Оптическая система, показанная на рисунке, состоит из трёх тонких линз $L_1$, $L_2$ и $L_3$ с одинаковым значением фокусного расстояния $f$, расположенных соосно. Две крайние линзы являются собирающими, а средняя — рассеивающая. Расстояние между соседними линзами равно $d$, их оптические центры обозначены точками $O_1$, $O_2$ и $O_3$ соответственно. Слева от $L_1$ на оптической оси расположен объект $P$, и система линз формирует его изображение $Q$ справа от $L_3$.
Если известно, что $PO_2=O_2Q$, найдите расстояние $PO_1$ между объектом и линзой $L_1$.
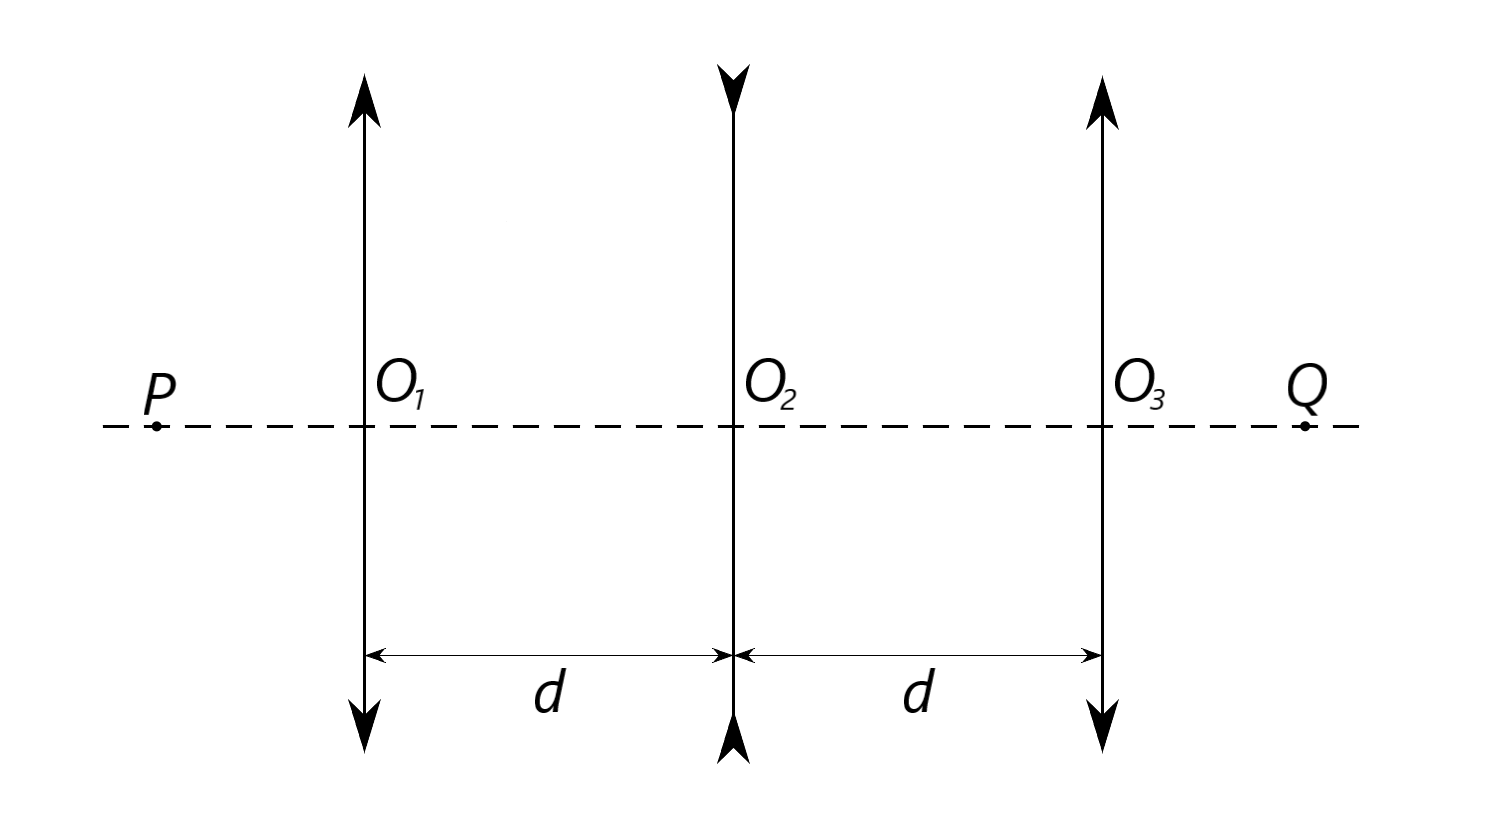
Ответ: \[PO_1=\frac{f(2f+d)}{f+d},\]причём формирование изображения при произвольном положении объекта возможно лишь при$$d < f.$$
Темы:
T, Оптика, Геометрическая оптика, Китайские, Линзы